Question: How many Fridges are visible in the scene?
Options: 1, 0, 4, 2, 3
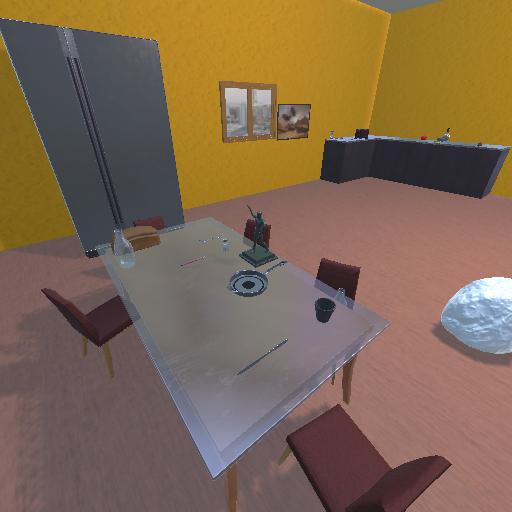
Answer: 1